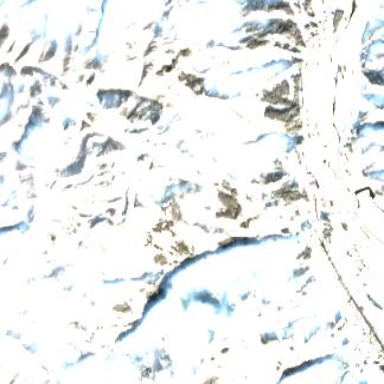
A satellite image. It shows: Area designated for winter sports.